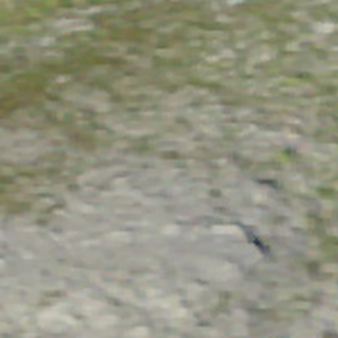
Label: other